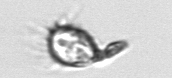
Label: Paratontonia_gracillima